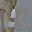
Label: 5